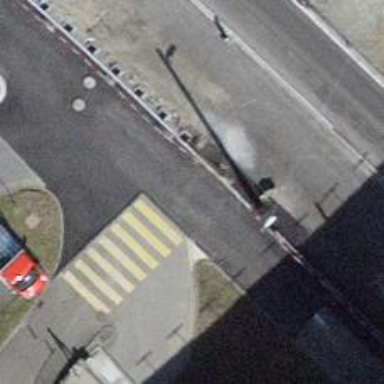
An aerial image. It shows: Uncontrolled zebra crossing with yellow markings on the road.